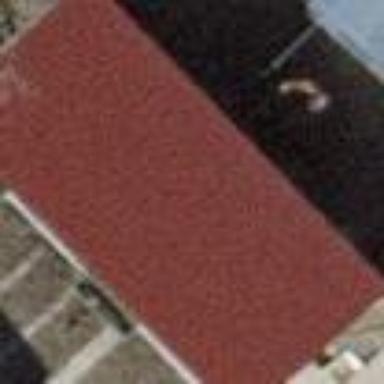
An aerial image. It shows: View of roof of building.